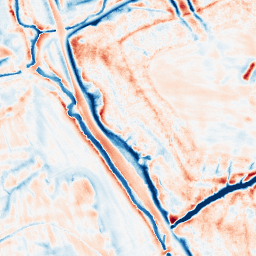
Category: edge_preserving
Decomposition family: bilateral
Decomposition parameters: d: 21
sigma_color: 25
sigma_space: 150
Upsampling method: quartic
Upsampling parameters: scale: 8
Upsampling scale: 8